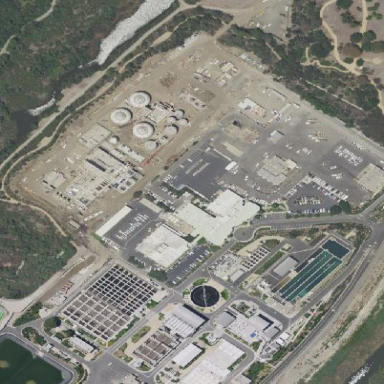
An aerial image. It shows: View of wastewater plant.